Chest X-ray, PA view. Patient: 41 years old, sex M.
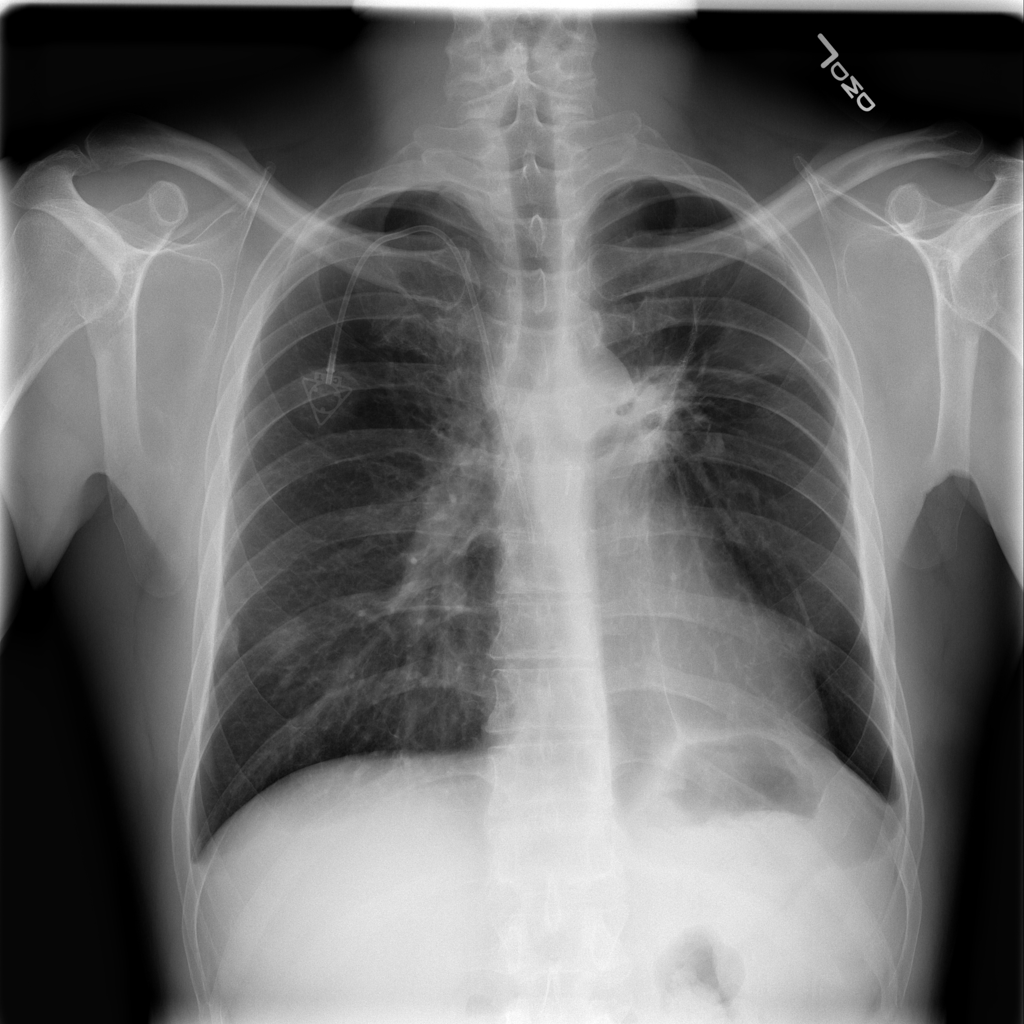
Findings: No Finding